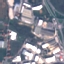
Land use / land cover class: Industrial